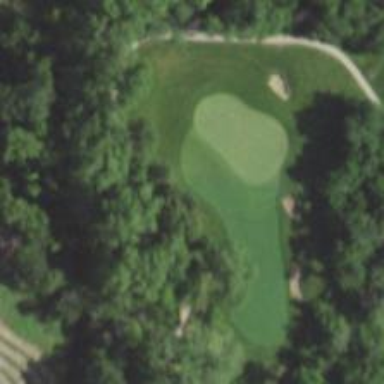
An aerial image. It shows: Rough area in golf course.